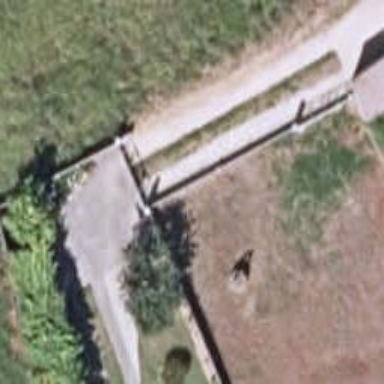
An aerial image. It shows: Fence is in the image.